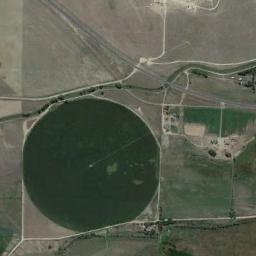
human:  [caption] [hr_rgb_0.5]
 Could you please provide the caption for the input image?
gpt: Only one circular field is the green color .

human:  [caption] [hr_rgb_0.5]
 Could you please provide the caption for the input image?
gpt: A large circle of green farmland .

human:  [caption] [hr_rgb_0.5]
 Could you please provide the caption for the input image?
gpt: There is a deep green circle farmland in the bare land .

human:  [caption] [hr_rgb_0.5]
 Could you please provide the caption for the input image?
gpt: A dark green circular farmland is on the wasteland and some roads go through the wasteland .

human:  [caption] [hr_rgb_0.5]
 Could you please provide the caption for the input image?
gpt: A cultivated circular farmland with some wastelands around .